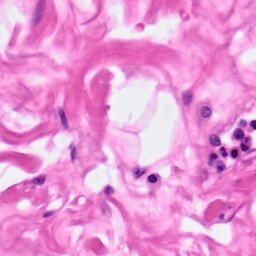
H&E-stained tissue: Pancreatic